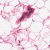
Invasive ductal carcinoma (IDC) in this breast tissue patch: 0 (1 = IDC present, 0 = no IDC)